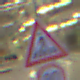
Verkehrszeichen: FussgaengerueberwegRechts
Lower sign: Geschwindigkeit80
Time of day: Night
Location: Outdoor (Urban)
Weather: PartlyCloudy
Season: NotSpecified
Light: Artificial